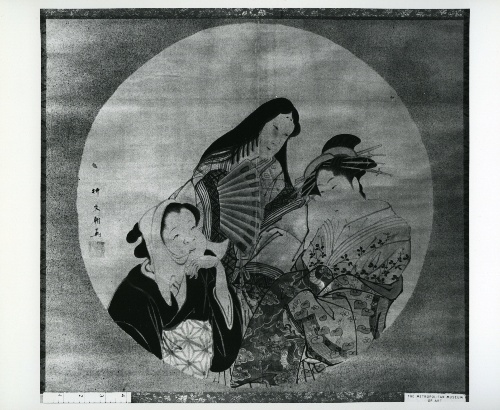
Artist: Yanagi Buncho II
Artist bio: active ca. 1764–1801
Date: 18th–19th century
Object type: Hanging scroll
Classification: Paintings
Medium: Hanging scroll; ink and color on silk
Culture: Japan
Period: Edo period (1615–1868)
Dimensions: 17 5/8 x 20 1/2 in. (44.8 x 52.1 cm)
Department: Asian Art
Credit line: Charles Stewart Smith Collection, Gift of Mrs. Charles Stewart Smith, Charles Stewart Smith Jr., and Howard Caswell Smith, in memory of Charles Stewart Smith, 1914
Accession year: 1914
Repository: Metropolitan Museum of Art, New York, NY
Tags: Women